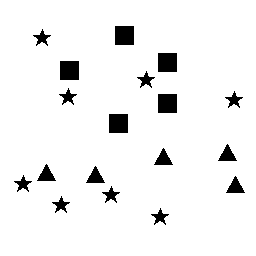
Squares: 5
Triangles: 5
Stars: 8
Total shapes: 18